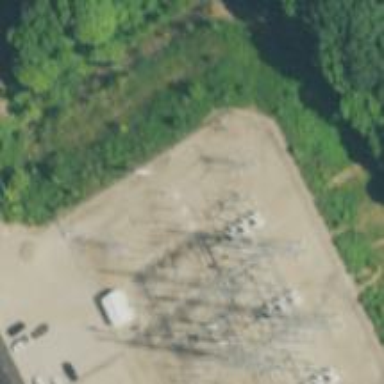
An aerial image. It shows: Lattice structure power pole.